Question: I've had a quick Google around, and I can't seem to find a good solution to this, mostly because I'm not sure how to describe it.
Essentially, I need to display an arbitrary amount of hex characters in a 'JTextArea', and I'd like to have them spaced evenly, and have the positions of the characters shown at the top and left of the characters.
This is an example of what I'd like to achieve, this is the hex viewer WinHex.

I've been playing around with converting a byte array to a String, and then text-wrapping it, but I've had some odd results. Any advice on how to achieve something similar to this would be appreciated.
Another option I've considered is using a JTable, but I'm wondering if that's over complicating the matter slightly. Maybe.
Thanks
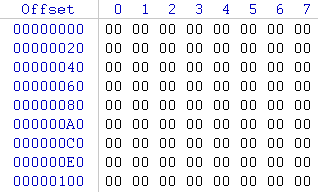
Answer: This should get you started, using a very simple implementation of 'AbstractTableModel'. This only took me 15 minutes to write (in response to "overcomplicating the issue").
'''
import java.awt.BorderLayout;
import java.awt.EventQueue;
import java.util.ArrayList;
import java.util.List;
import java.util.Random;
import javax.swing.JFrame;
import javax.swing.JPanel;
import javax.swing.JTable;
import javax.swing.table.AbstractTableModel;
public class HexText extends JFrame {
public static void main(String... args) {
final HexText window = new HexText();
EventQueue.invokeLater(new Runnable() {
@Override
public void run() {
window.setVisible(true);
}
});
}
private static class HexTableModel extends AbstractTableModel {
List<Integer> data = new ArrayList<>();
@Override
public int getRowCount() {
return data.size();
}
@Override
public int getColumnCount() {
return 9;
}
@Override
public Object getValueAt(int rowIndex, int columnIndex) {
if (columnIndex == 0) {
return Integer.toHexString(rowIndex << 5);
} else {
int row = data.get(rowIndex);
int theByte = 0xFF & (row >> (columnIndex * 2));
String output = Integer.toHexString(theByte);
if (output.length() == 1)
output = "0" + output;
return output;
}
}
public void addRow(int rowElement) {
data.add(rowElement);
fireTableRowsInserted(data.size() - 1, data.size() - 1);
}
}
public HexText() {
JPanel contentPane = new JPanel(new BorderLayout());
HexTableModel theModel = new HexTableModel();
JTable theTable = new JTable(theModel);
Random r = new Random();
for (int i = 0; i < 20; i++) {
theModel.addRow(r.nextInt());
}
contentPane.add(theTable, BorderLayout.CENTER);
this.add(theTable);
this.setDefaultCloseOperation(EXIT_ON_CLOSE);
this.pack();
}
}
'''